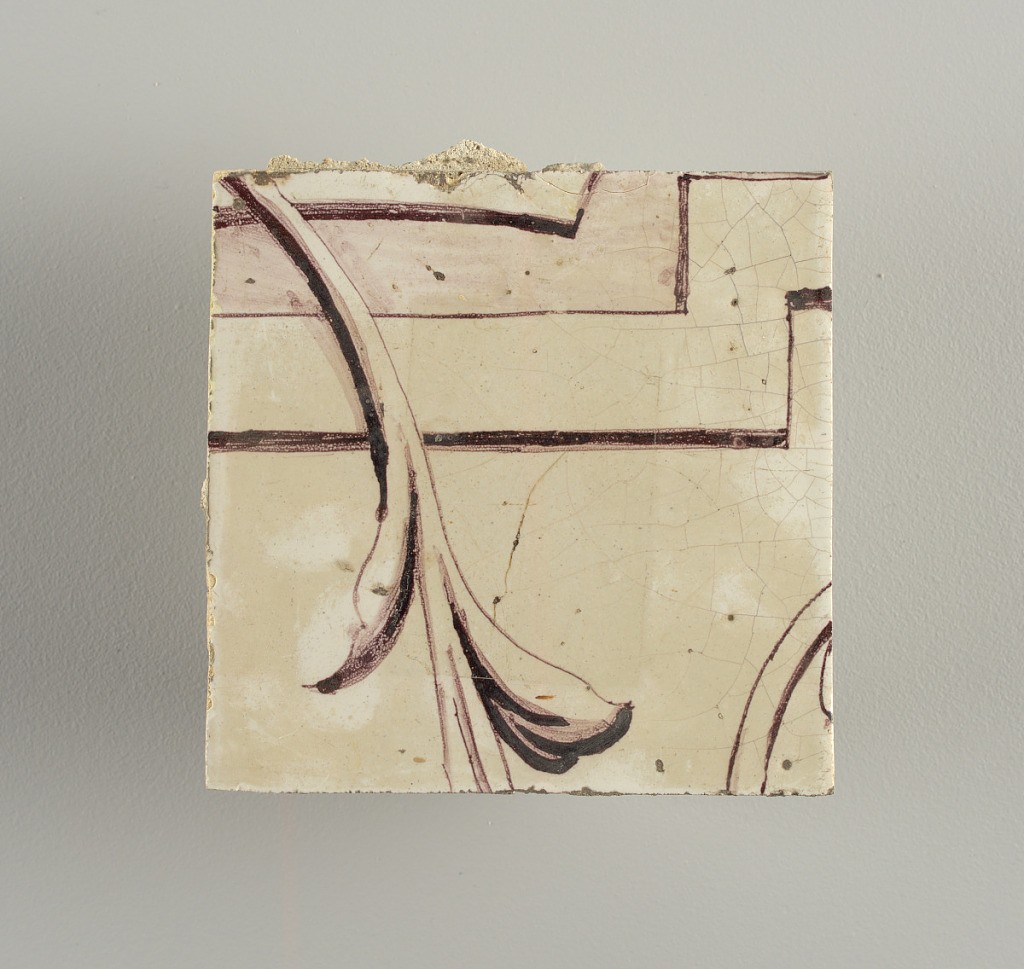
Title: Wall facing
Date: ca. 1725
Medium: tin-glazed earthenware, underglaze
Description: Running design for a frieze or a dado, composed of scrolls of foliage and strapwork, and four repeating motifs--a seated woman in a small upright oval medallion, a putto seated on a rocailled base, and strapwork in axial pattern.  The various panels, A to F, show various repeats of the same design, all being five tiles high and a varying number of tiles wide.